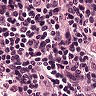
Metastatic tissue present: no